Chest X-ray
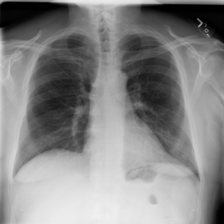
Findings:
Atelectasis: negative
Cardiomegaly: negative
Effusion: negative
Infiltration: negative
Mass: negative
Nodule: negative
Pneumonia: negative
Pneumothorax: negative
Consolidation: negative
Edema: negative
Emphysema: negative
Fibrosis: negative
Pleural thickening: negative
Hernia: negative